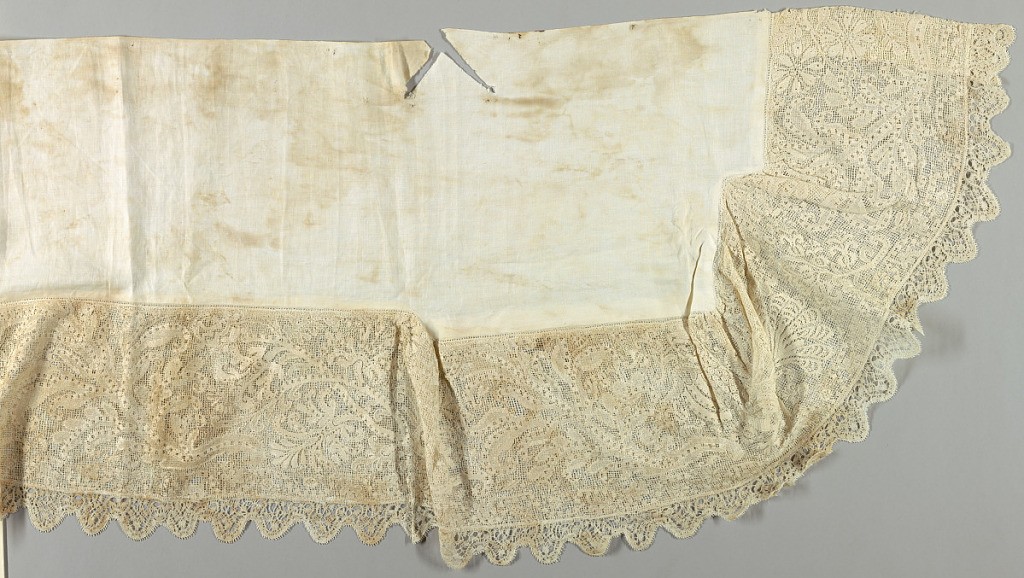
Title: Altar cover
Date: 17th century
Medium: linen Technique: filet lace, bobbin lace
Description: A shaped linen cover in plain white which has a wide border of filet lace in an elaborate, fantastic design of curving vines and flowers with a winged, four-footed beast. Edged with scalloped bobbin lace. The border is backed with course, modern net to protect it.